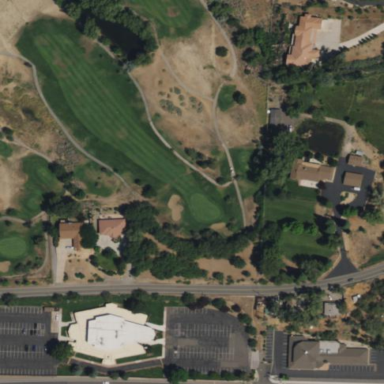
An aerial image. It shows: Rough grassy area used for golf.